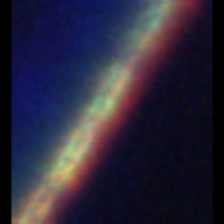
Taxon: Guinardia
Group: Diatoms